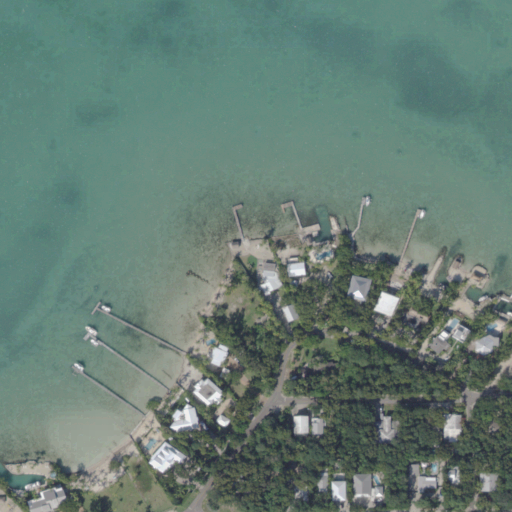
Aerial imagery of cape in Florida named Sunset Point containing open water, open development, low intensity development, medium intensity development, grassland, barren land, herbaceous wetlands, woody wetlands, and high intensity development